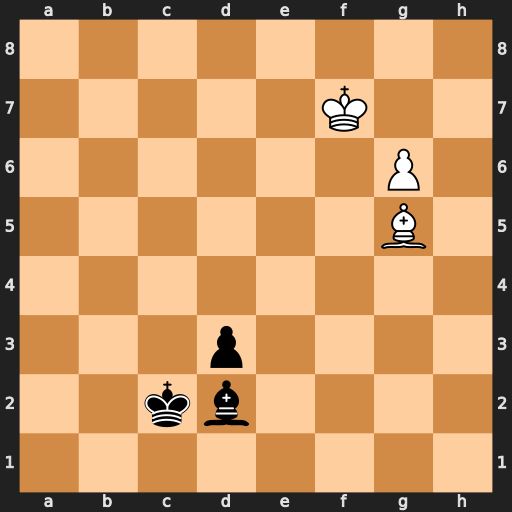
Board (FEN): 8/5K2/6P1/6B1/8/3p4/2kb4/8
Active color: w
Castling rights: -
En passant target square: -
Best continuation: Bxd2 Kxd2 g7 Ke1 g8=Q